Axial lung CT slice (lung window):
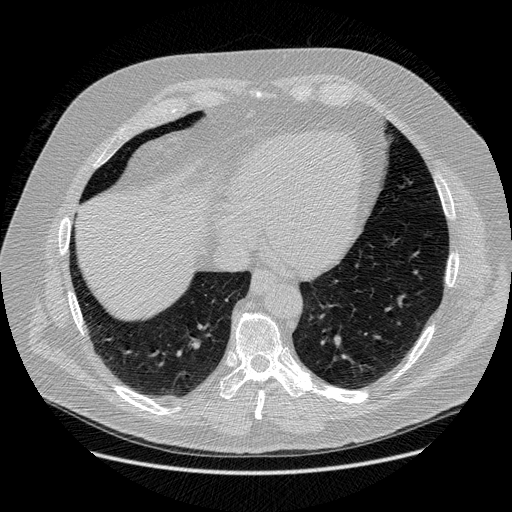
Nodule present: no